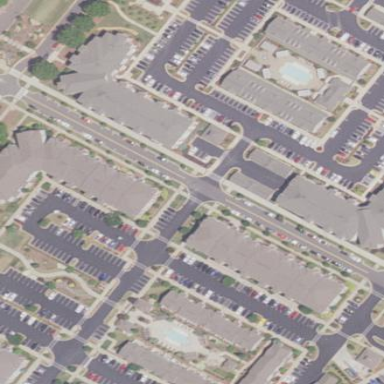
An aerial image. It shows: Residential area with apartments.